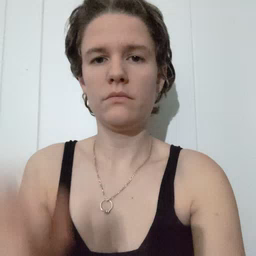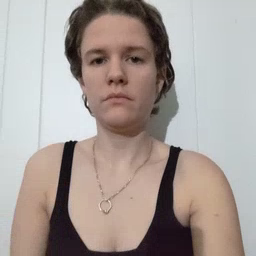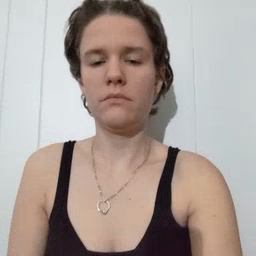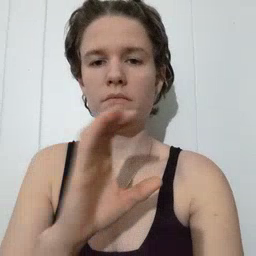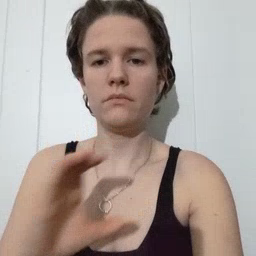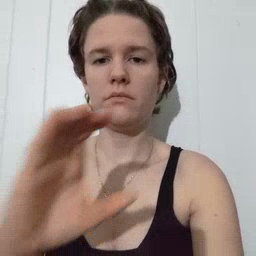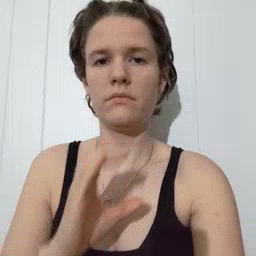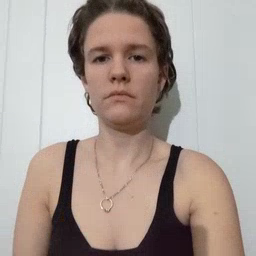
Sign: chocolate